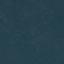
Land use / land cover class: Forest